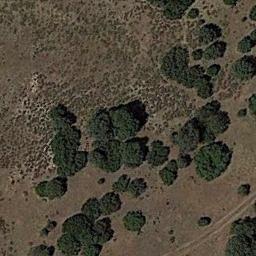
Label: chaparral